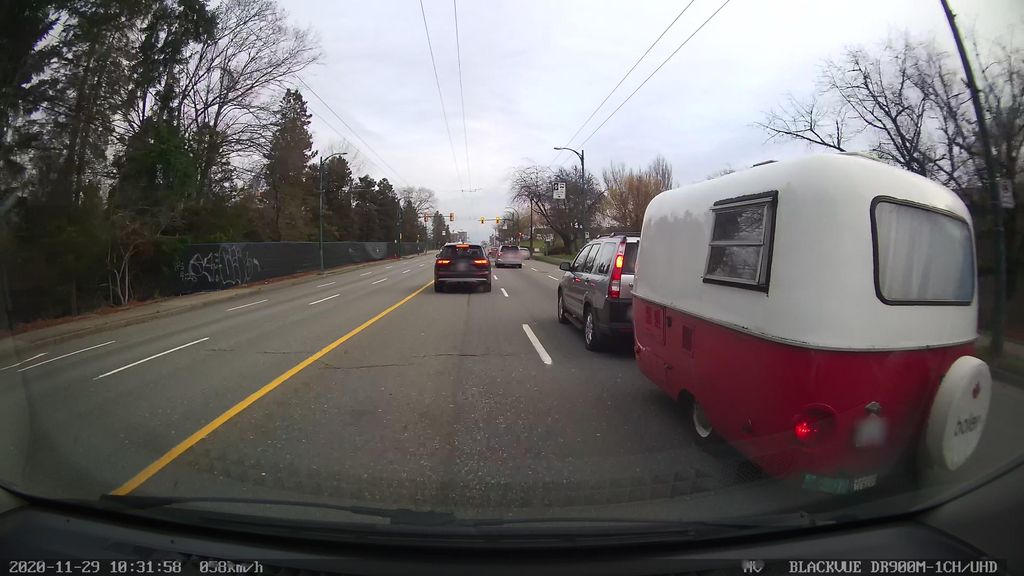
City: vancouver